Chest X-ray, PA view. Patient: 28 years old, sex M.
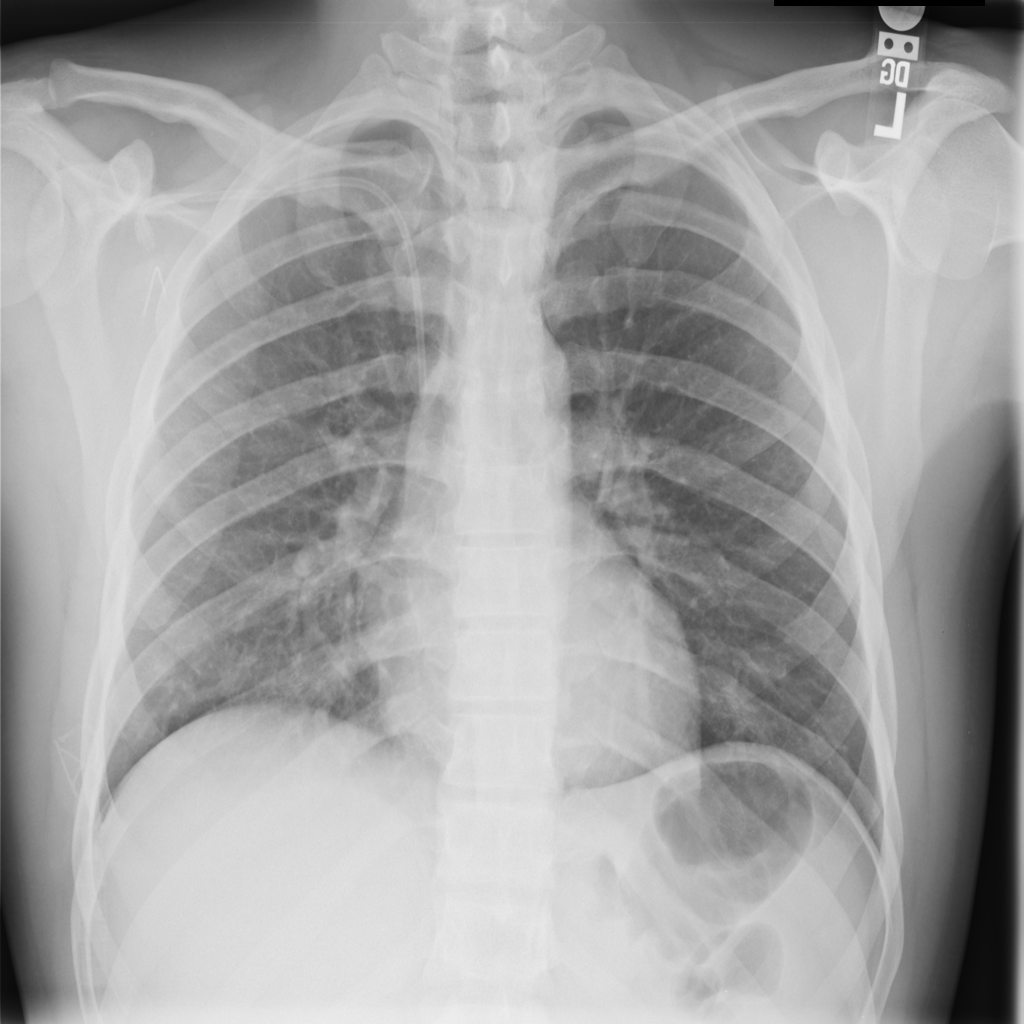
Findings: Pneumonia